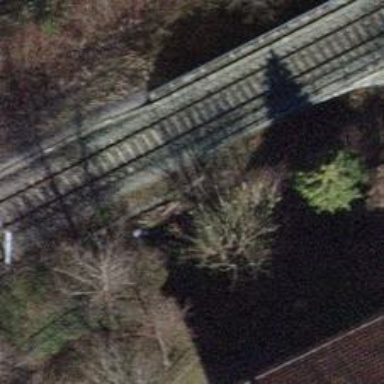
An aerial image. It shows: Viaduct bridge carrying electrified railway lines with contact lines.